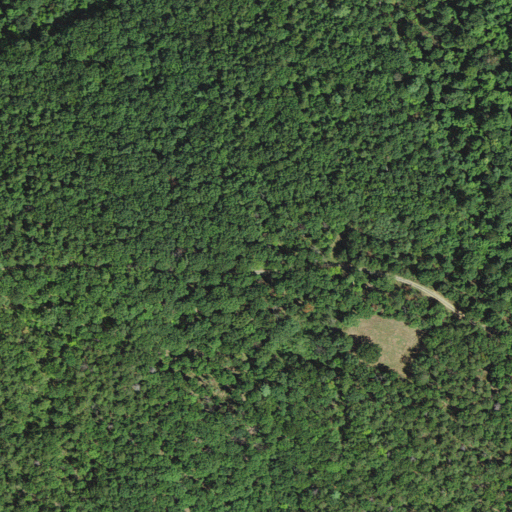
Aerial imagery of ridge(s) in Virginia named Gauley Ridge containing deciduous forest, mixed forest, and open development